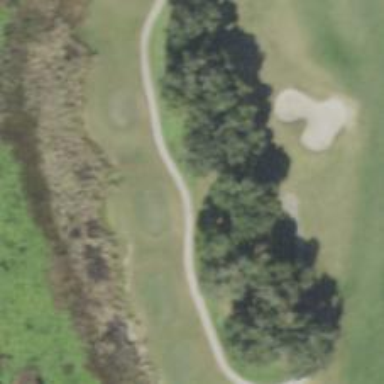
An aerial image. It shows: Path for golf carts.